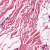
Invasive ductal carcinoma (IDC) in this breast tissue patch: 0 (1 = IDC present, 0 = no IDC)